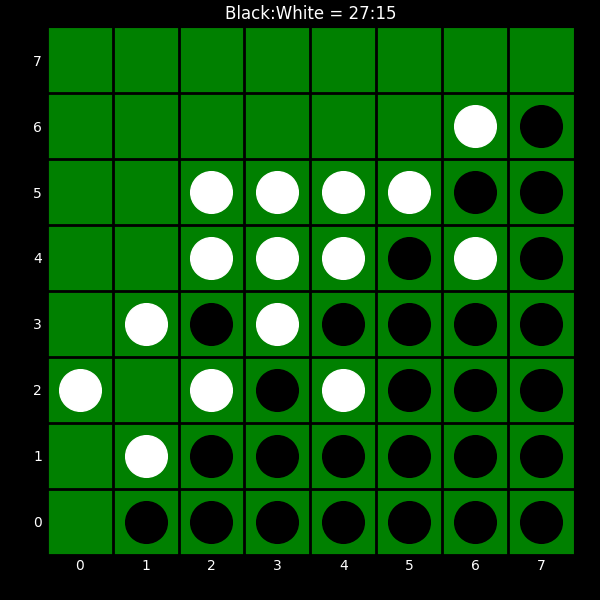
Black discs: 27
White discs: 15